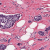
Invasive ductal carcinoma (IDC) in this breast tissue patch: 1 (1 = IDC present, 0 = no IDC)